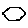
Label: hexagon